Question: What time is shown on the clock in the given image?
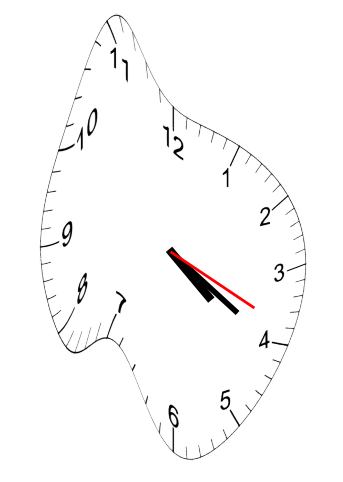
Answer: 04:20:19